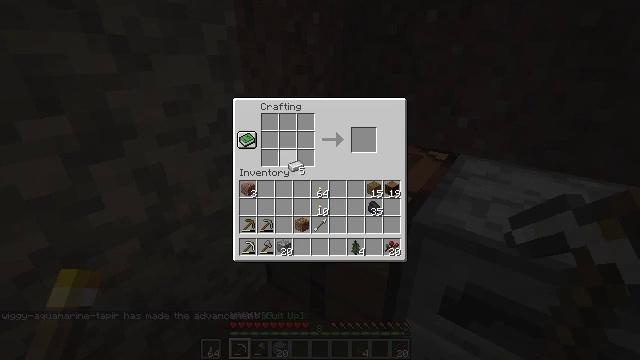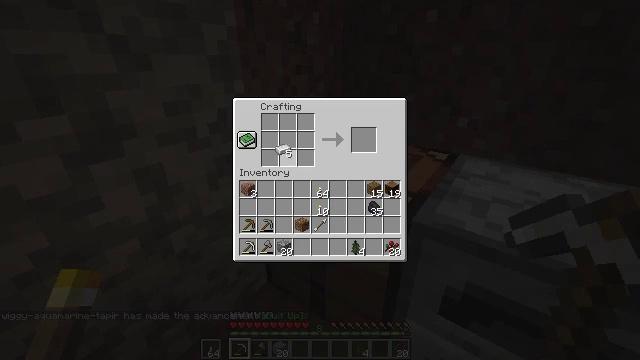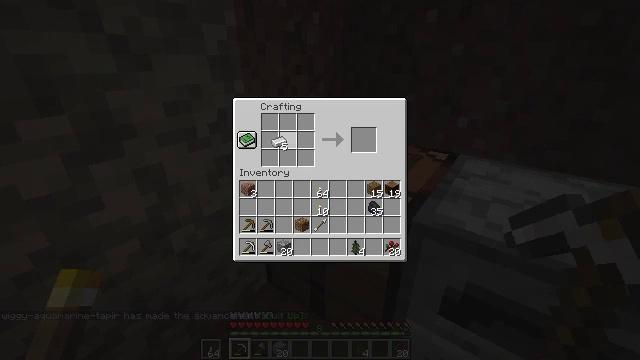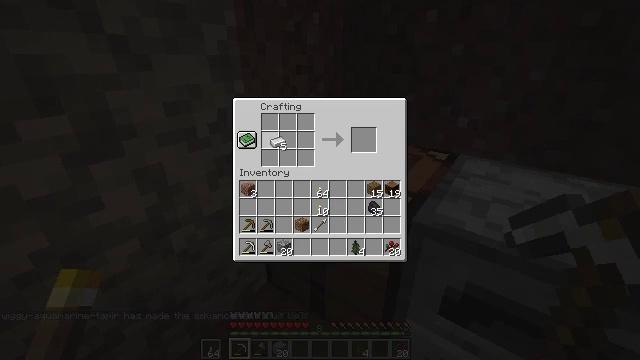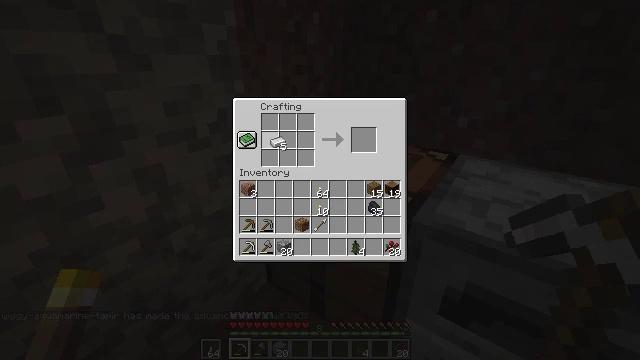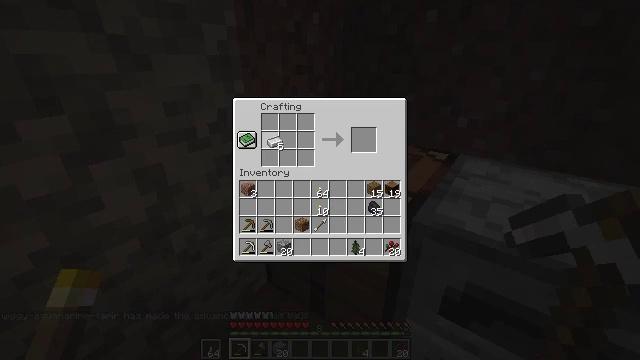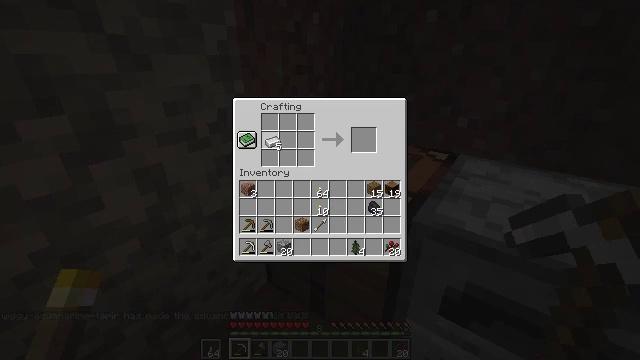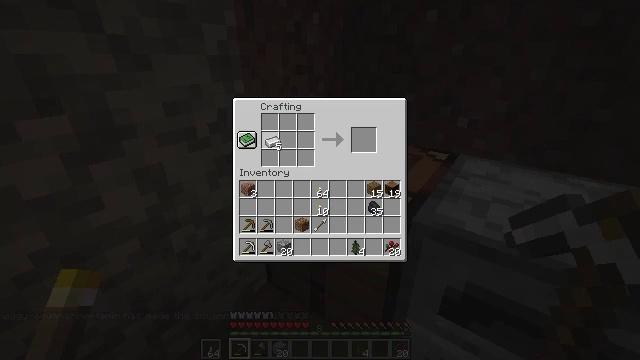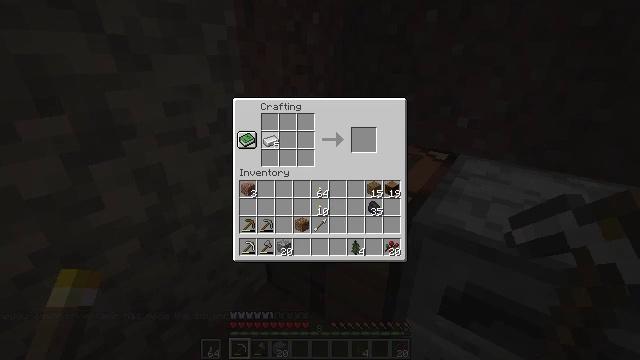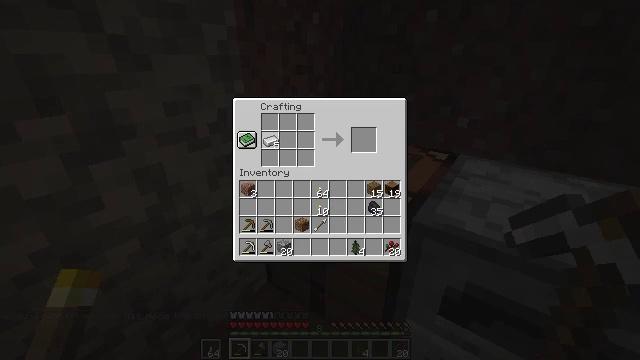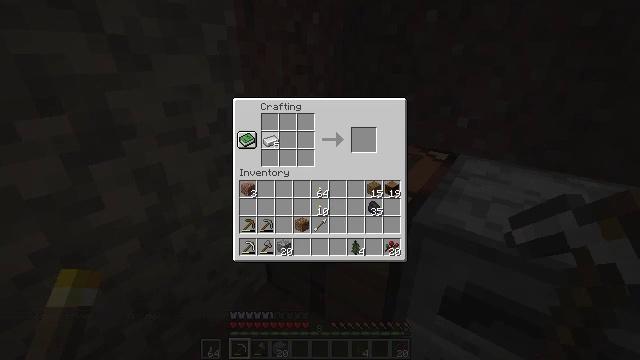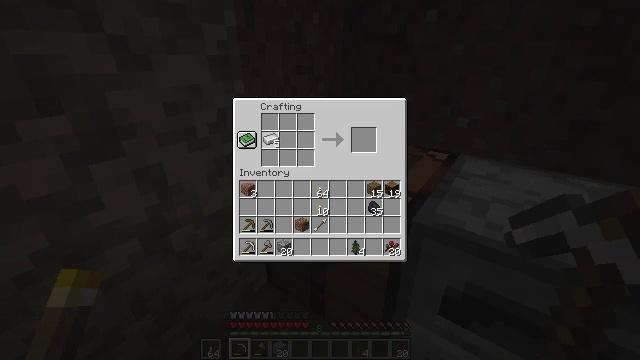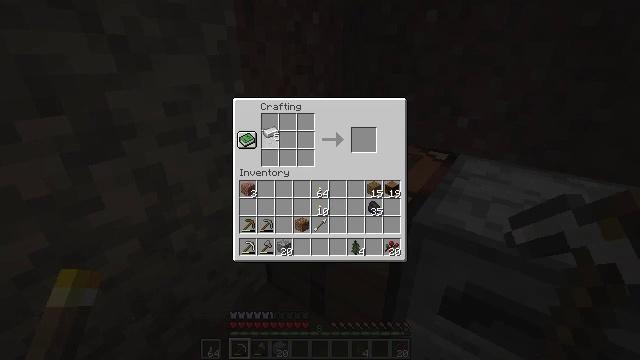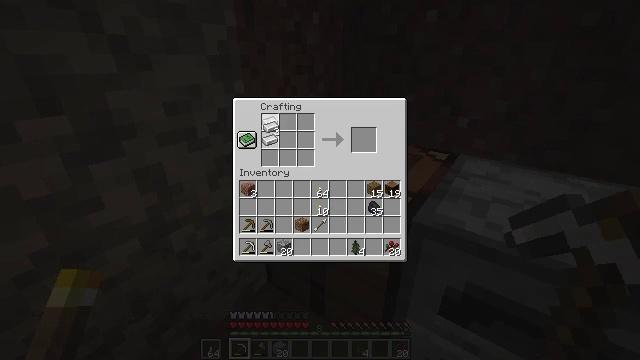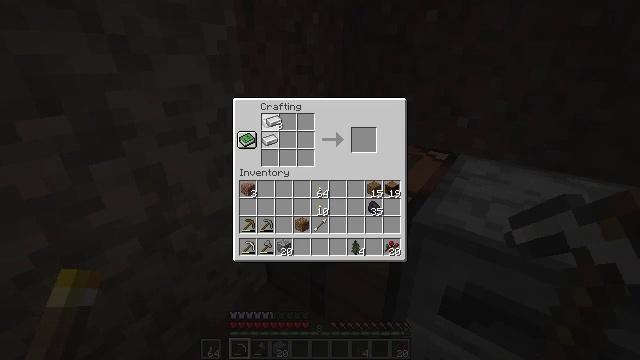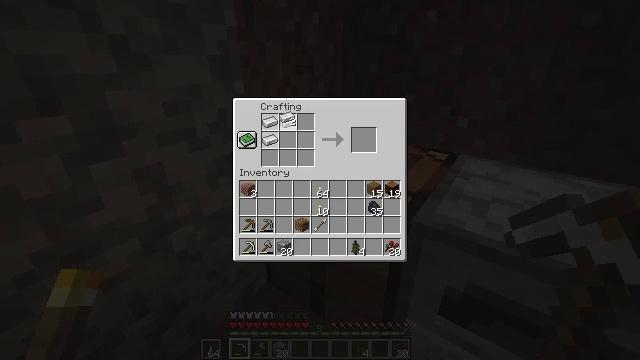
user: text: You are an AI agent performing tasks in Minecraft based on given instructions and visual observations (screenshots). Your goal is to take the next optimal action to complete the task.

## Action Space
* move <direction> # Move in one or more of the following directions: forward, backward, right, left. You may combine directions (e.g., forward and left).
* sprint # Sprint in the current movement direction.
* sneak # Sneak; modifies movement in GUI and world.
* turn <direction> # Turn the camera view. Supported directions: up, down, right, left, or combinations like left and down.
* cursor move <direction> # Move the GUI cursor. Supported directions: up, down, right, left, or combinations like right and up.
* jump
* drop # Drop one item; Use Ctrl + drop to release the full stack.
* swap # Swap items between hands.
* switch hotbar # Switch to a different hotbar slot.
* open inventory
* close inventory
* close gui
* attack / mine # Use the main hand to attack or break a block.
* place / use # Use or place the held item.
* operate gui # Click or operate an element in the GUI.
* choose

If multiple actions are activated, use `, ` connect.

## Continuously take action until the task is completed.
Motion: motion action
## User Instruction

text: Use the crafting table to make an iron helmet.
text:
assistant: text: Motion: cursor move left and up
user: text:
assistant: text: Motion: no_op
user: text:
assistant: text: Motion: no_op
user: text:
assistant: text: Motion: no_op
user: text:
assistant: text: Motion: no_op
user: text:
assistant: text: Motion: no_op
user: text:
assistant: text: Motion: no_op
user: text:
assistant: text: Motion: no_op
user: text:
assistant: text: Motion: choose
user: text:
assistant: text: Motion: choose
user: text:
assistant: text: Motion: choose
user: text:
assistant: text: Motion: cursor move up, choose
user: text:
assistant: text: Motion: choose
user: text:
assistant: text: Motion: choose
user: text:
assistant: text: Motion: cursor move right, choose
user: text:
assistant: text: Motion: cursor move right, choose
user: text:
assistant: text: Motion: choose
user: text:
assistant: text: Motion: choose
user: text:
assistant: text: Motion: choose
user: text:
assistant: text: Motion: choose
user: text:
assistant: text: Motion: choose
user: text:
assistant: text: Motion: choose
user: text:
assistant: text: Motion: choose
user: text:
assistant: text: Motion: choose
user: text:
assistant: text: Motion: choose
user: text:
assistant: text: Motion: choose
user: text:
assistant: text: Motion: no_op
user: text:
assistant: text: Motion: cursor move right and down
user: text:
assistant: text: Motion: cursor move right
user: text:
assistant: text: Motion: no_op